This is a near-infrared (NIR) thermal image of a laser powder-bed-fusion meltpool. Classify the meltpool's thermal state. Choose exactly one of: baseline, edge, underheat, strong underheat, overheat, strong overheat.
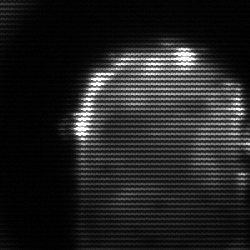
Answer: baseline